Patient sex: M
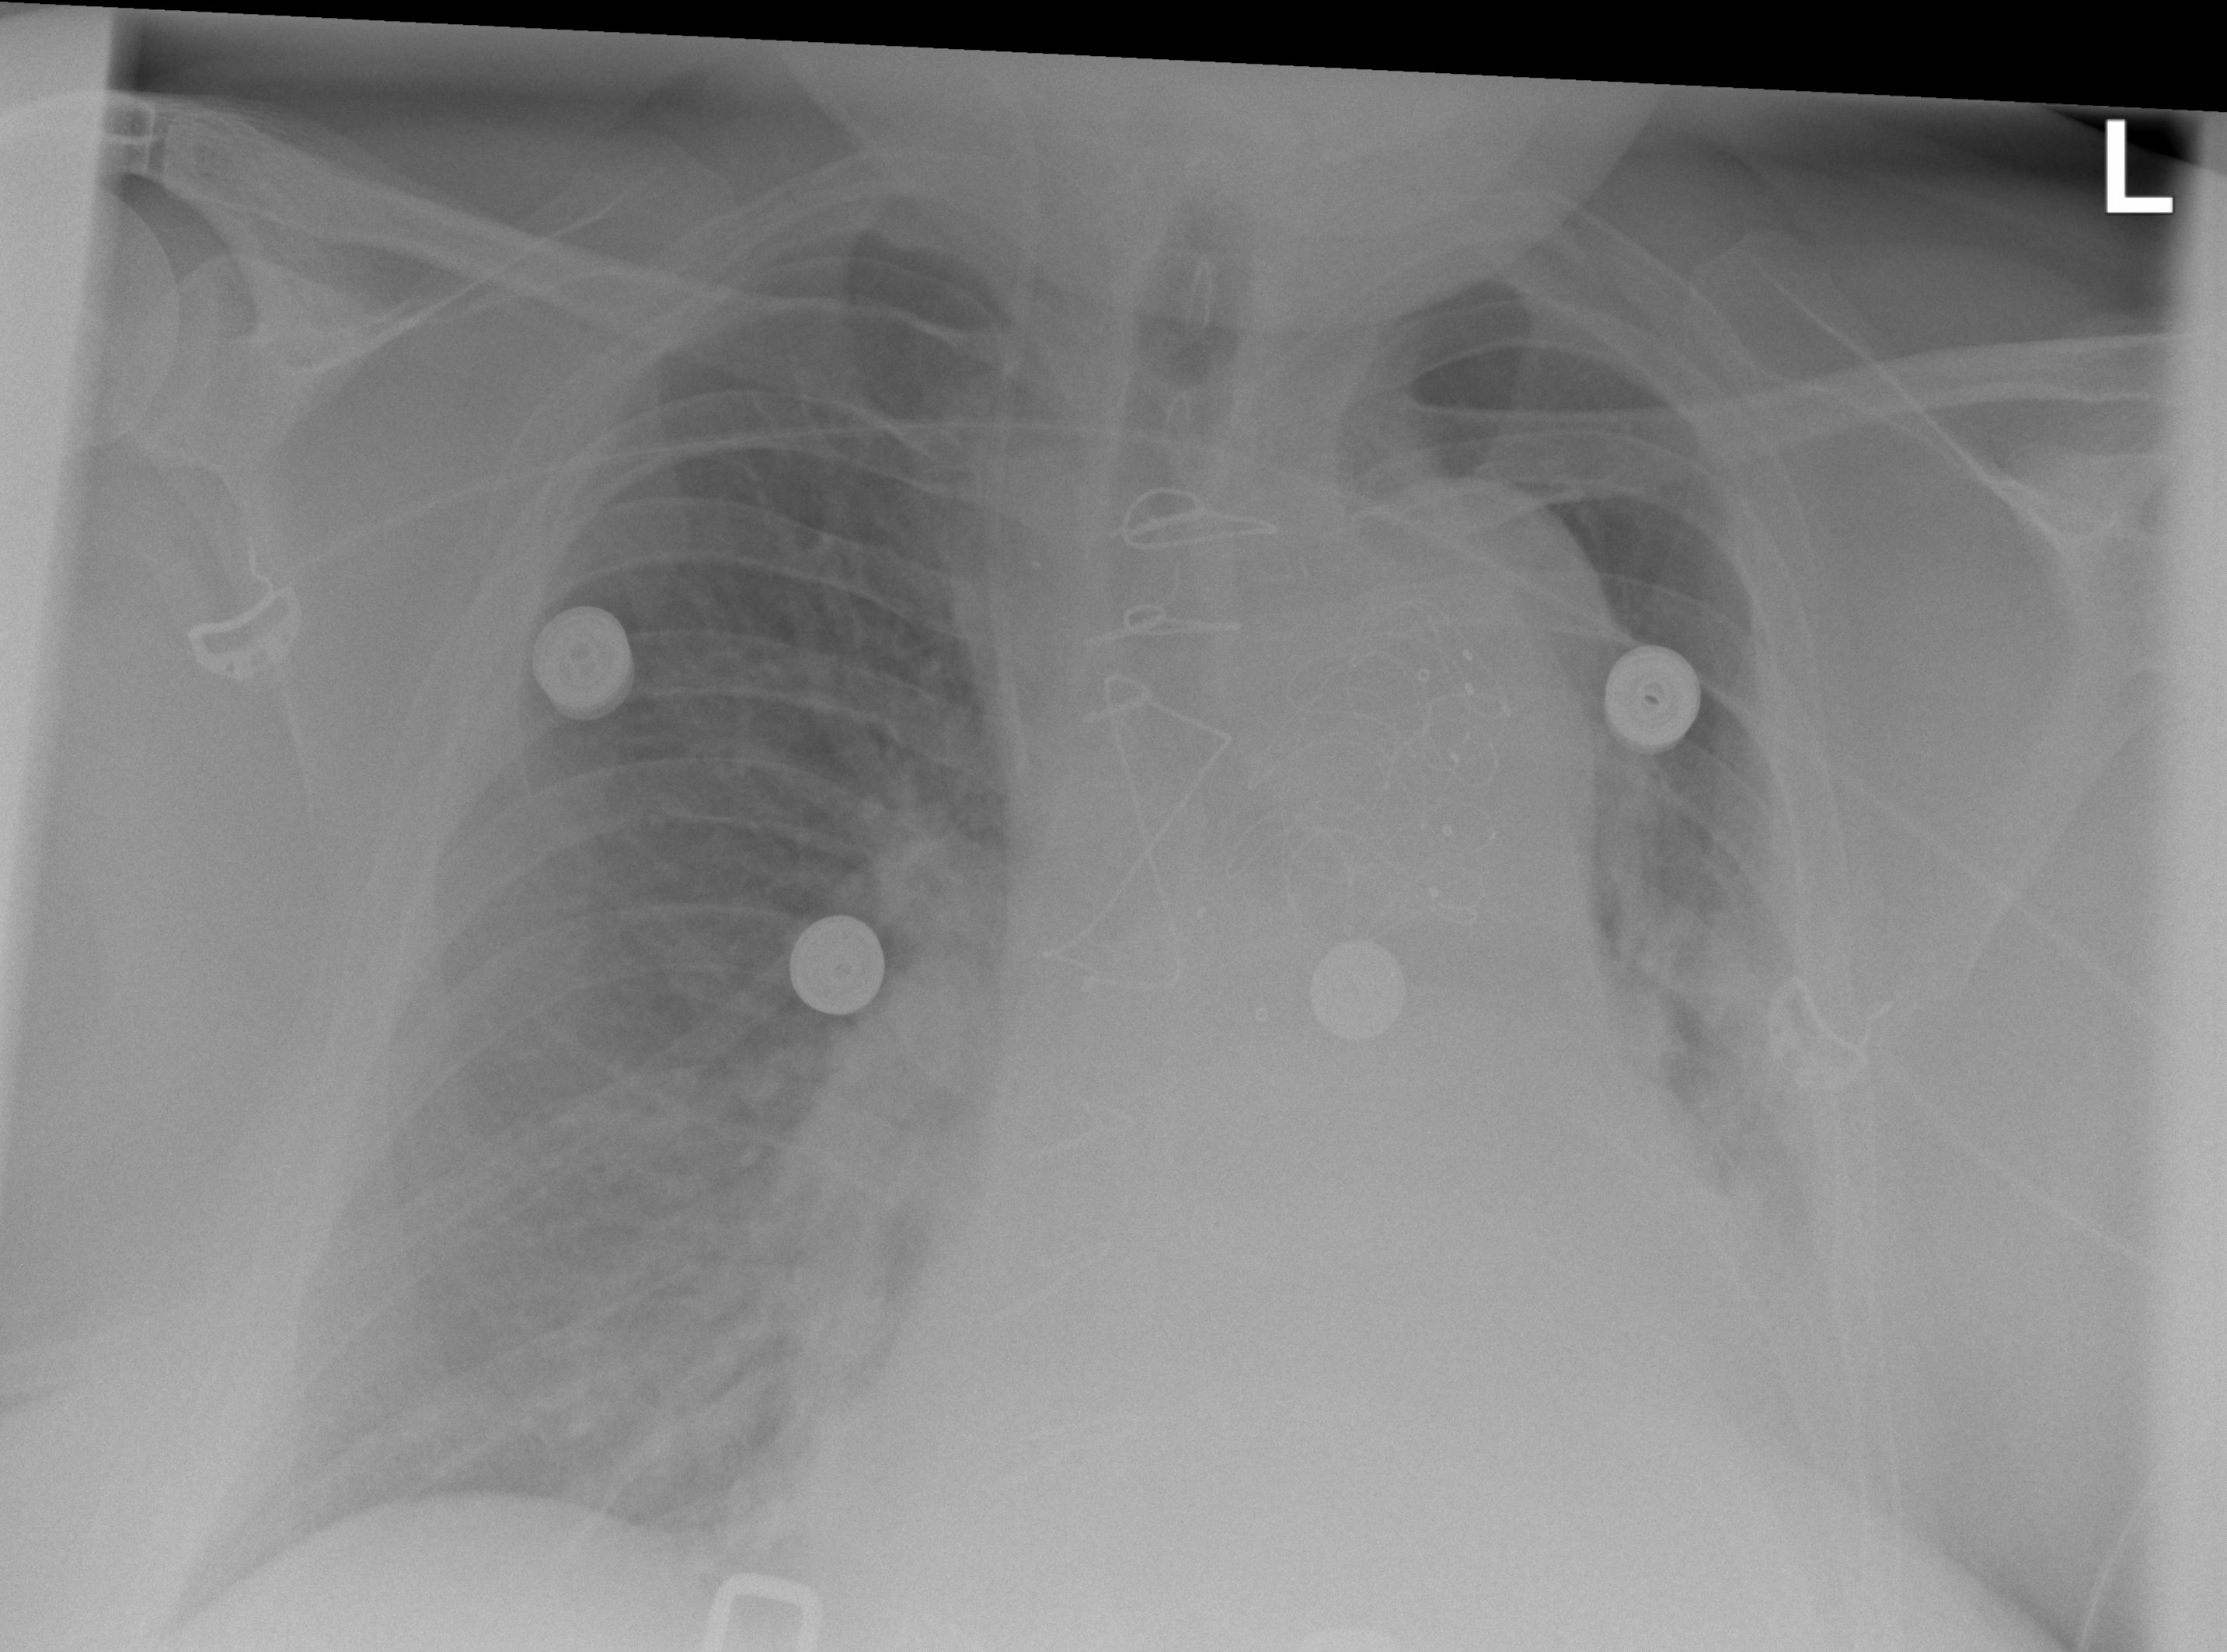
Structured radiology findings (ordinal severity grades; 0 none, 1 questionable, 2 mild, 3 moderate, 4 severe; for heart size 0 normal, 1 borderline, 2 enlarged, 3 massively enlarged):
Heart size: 2
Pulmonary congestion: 2
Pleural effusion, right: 0
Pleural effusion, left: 3
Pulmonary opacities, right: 2
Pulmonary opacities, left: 0
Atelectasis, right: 2
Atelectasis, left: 3